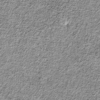
Label: not_dusty